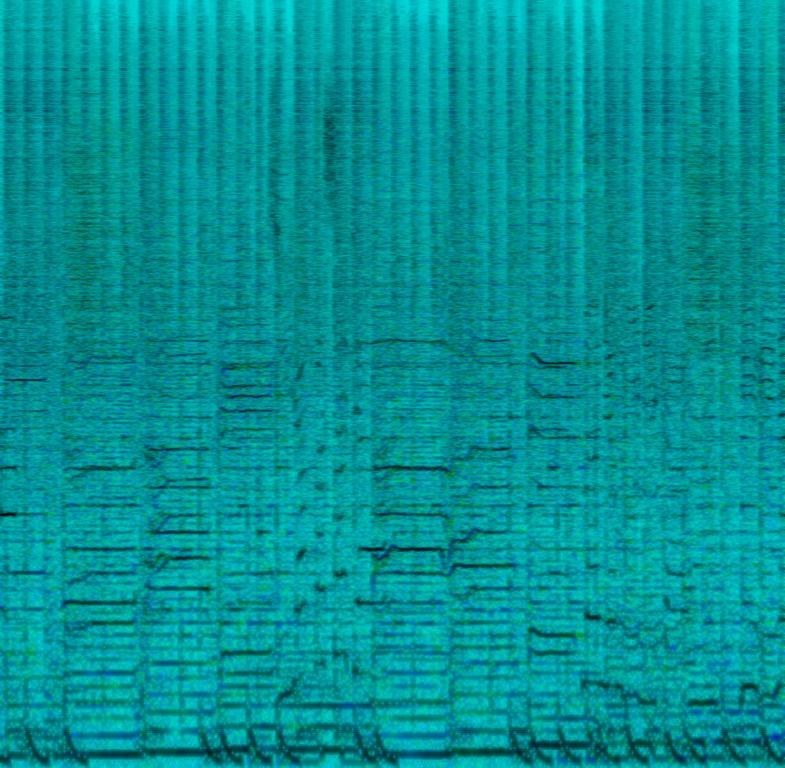
This audio contains fast paced digital drums changing the beat from halftime into a four on the floor with a kick on every beat along with a synth bassline. Other synth sounds are playing a lead sound and an arpeggiolike melody along with a distorted e-guitar. A female voice is singing in a high pitch accompanied by another female backing voice creating a harmony. This song may be playing as an entry for a fast paced action series.